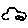
Label: car